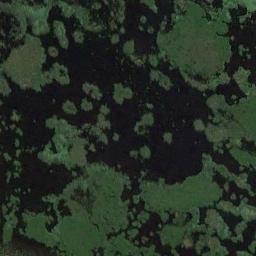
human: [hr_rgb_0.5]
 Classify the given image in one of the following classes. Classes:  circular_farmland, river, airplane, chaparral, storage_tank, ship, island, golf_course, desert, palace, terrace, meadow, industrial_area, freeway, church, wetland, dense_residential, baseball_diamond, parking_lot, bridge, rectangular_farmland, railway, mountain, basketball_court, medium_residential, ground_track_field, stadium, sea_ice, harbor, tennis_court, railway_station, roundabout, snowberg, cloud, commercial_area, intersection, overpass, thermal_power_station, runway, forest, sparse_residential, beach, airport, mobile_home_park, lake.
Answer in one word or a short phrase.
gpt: wetland